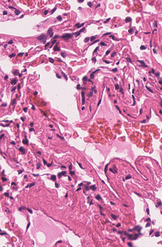
Tumor epithelial tissue: no
Tumor-associated stroma tissue: no
Normal tissue: yes